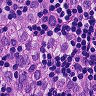
Metastatic tissue present: yes